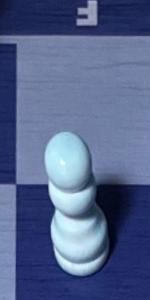
Label: Pawn_White